Question: I am using the Primefaces upload tool since yesterday, but today i started to test it with different file extensions. My surprise was that the only file that i can succesfully upload is .txt I dont understand why is that. I saw code snipets around the web and i think my code is almost the same. Am i missing something?
Here a bit more info:
This is the error:

> WARNING: StandardWrapperValve[Faces Servlet]: PWC1406: Servlet.service() for servlet Faces Servlet threw exception
java.io.IOException: Processing of multipart/form-data request failed. \uploaded\upload_3be1503c_12f00f7e117__7ffb_00000007.tmp (The system cannot find the path specified)
at org.primefaces.webapp.MultipartRequest.parseRequest(MultipartRequest.java:67)
at org.primefaces.webapp.MultipartRequest.(MultipartRequest.java:49)
This is the code at the JSF
'''
<h:form enctype="multipart/form-data">
<!-- New Upload tool -->
<p:fileUpload fileUploadListener="#{uploadController.handleFileUpload}"
allowTypes="*.doc;*.docx;*.pdf;*.odt;" description="Text"/>
</h:form>
'''
This is part of the code at the managed bean
'''
public void handleFileUpload(FileUploadEvent event) {
uploadedFile = event.getFile();
String fileName = FilenameUtils.getName(uploadedFile.getFileName());
String contentType = uploadedFile.getContentType();
byte[] bytes = uploadedFile.getContents();
Garbage garbage = new Garbage();
garbage.setFilename(fileName);
garbage.setFile(bytes);
garbage.setDescription("info about the file");
garbage.setFileType("File extension");
fileUploaderEJB.uploadGarbage(garbage);
FacesContext.getCurrentInstance().addMessage(
null,
new FacesMessage(String.format(
"File '%s' of type '%s' successfully uploaded!",
fileName, contentType)));
}
'''
Just in case, the primefaces related sutuff at web.xml
'''
<servlet>
<servlet-name>Resource Servlet</servlet-name>
<servlet-class>org.primefaces.resource.ResourceServlet</servlet-class>
</servlet>
<servlet-mapping>
<servlet-name>Resource Servlet</servlet-name>
<url-pattern>/primefaces_resource/*</url-pattern>
</servlet-mapping>
<filter>
<filter-name>PrimeFaces FileUpload Filter</filter-name>
<filter-class>org.primefaces.webapp.filter.FileUploadFilter
</filter-class>
<init-param>
<param-name>uploadDirectory</param-name>
<param-value>/uploaded</param-value>
</init-param>
</filter>
<filter-mapping>
<filter-name>PrimeFaces FileUpload Filter</filter-name>
<servlet-name>Faces Servlet</servlet-name>
</filter-mapping>
'''
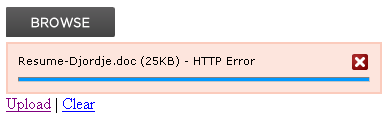
Answer: > \uploaded\upload_3be1503c_12f00f7e117__7ffb_00000007.tmp (The system cannot find the path specified)
The folder '/uploaded' on the same root disk as where your webserver is installed is missing. Create it.